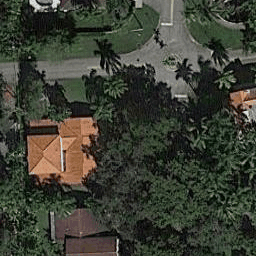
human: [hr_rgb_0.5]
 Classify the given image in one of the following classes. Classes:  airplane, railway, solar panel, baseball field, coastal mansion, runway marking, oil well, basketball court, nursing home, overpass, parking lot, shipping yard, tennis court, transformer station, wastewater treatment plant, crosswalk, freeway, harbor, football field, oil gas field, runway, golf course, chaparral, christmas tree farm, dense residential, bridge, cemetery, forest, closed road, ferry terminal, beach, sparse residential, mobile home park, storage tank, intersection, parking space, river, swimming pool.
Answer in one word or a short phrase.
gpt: sparse residential